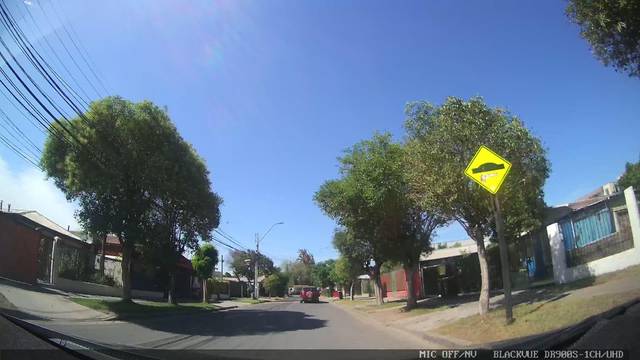
Region: Chile
Coordinates: -33.5, -70.741